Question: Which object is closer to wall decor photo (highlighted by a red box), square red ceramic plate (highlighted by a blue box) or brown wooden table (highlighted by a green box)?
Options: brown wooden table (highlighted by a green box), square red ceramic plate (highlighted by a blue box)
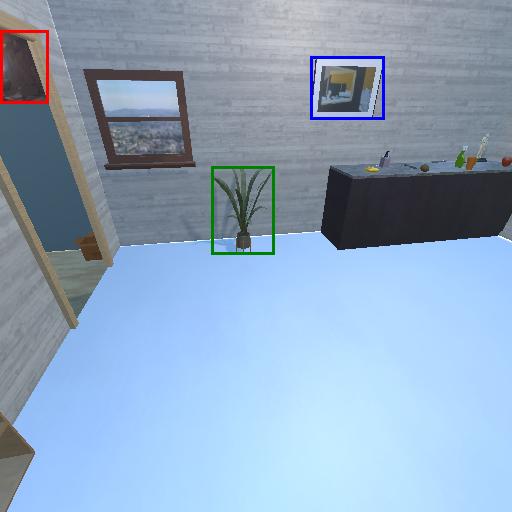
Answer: brown wooden table (highlighted by a green box)